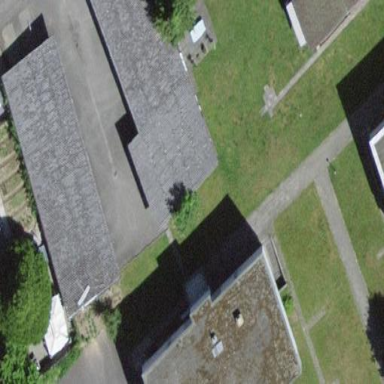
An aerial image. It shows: Garage building.